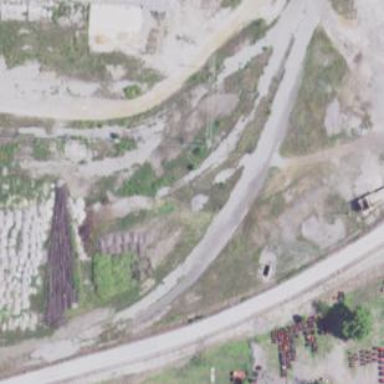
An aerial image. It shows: Abandoned railway.